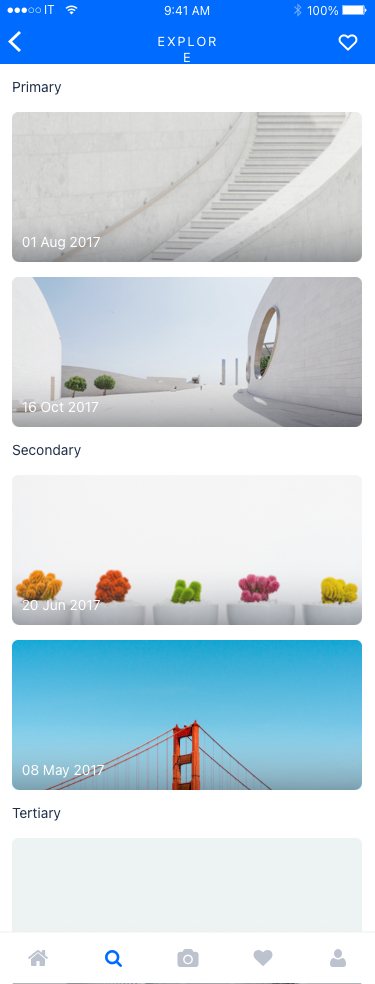
Text in this UI design:
Tertiary
Gilbert Steele
Secondary
20 Jun 2017
08 May 2017
Primary
01 Aug 2017
16 Oct 2017
EXPLORE
100%
9:41 AM
IT